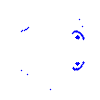
Particle: kaon